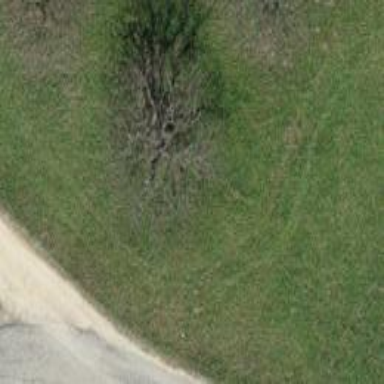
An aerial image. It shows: Broadleaved tree in natural setting.